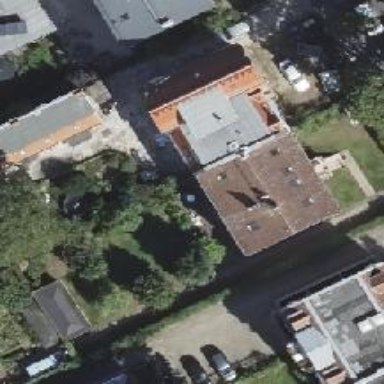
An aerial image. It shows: Gabled roof on building that houses apartments.